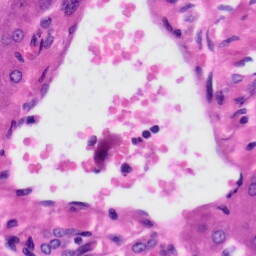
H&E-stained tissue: Liver